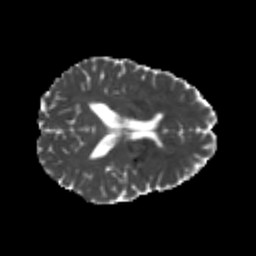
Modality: MD
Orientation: axial
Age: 26
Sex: female
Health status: healthy
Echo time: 0.074 s